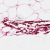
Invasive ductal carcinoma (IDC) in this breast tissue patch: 0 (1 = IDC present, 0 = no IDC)